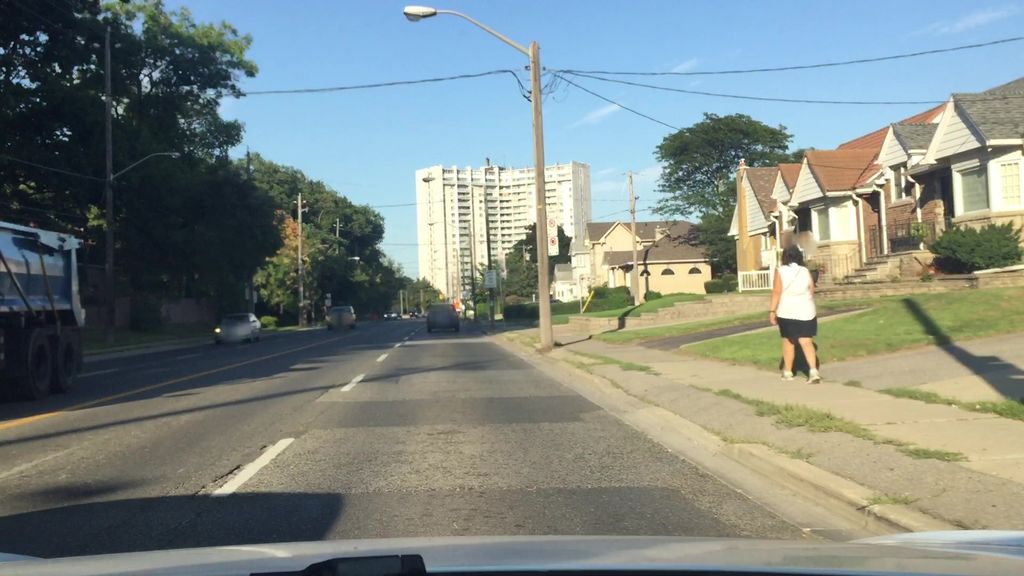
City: toronto